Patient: sex M, age 75
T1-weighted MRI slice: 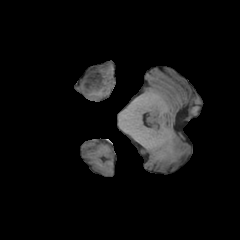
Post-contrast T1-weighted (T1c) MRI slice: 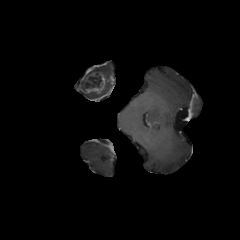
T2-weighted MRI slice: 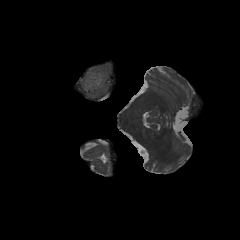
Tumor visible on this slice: yes
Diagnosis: Glioblastoma, IDH-wildtype
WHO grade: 4